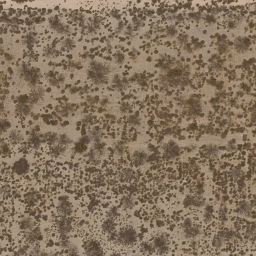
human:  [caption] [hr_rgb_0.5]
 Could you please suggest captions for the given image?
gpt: Lots of plants scattered in the loess ground. .

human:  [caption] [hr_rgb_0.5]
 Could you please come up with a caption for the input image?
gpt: This is a chaparral .

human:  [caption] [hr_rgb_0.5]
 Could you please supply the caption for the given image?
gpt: Lots of plants scattered on the ground. .

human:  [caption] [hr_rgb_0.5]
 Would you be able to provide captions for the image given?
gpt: There are some grey plants scattered on the ground .

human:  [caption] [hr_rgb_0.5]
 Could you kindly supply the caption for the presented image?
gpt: Some grey plants are scattered in the loess ground .